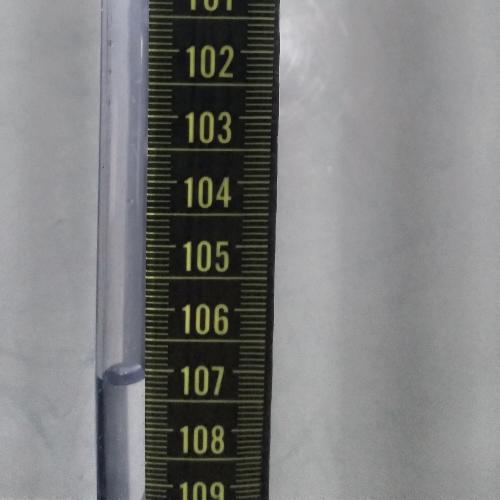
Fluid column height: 107.1 cm